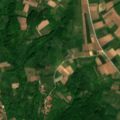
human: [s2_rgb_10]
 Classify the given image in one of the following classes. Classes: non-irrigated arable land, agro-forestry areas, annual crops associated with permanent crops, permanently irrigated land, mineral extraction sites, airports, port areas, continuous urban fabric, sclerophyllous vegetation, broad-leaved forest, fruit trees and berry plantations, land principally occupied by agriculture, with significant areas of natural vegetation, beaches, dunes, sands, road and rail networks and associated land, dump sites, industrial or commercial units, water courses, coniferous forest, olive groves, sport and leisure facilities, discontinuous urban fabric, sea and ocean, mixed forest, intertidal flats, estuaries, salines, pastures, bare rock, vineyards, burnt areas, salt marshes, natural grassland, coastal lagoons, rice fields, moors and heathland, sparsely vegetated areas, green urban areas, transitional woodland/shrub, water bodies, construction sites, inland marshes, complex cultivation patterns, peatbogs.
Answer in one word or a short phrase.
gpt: complex cultivation patterns, land principally occupied by agriculture, with significant areas of natural vegetation, broad-leaved forest